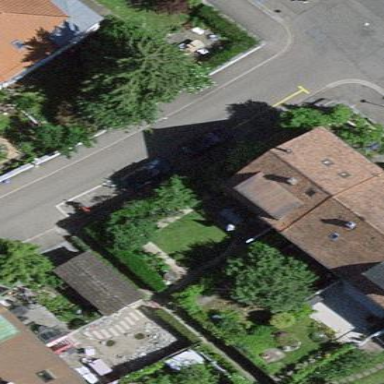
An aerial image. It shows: Terrace building.